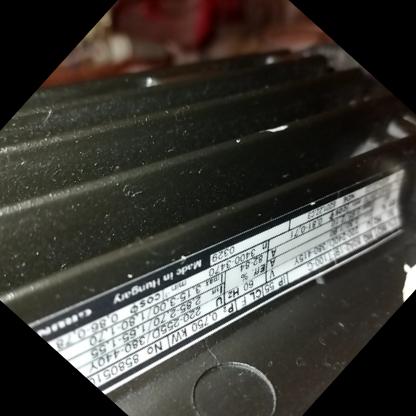
Klasa: tabliczka-znamionowa